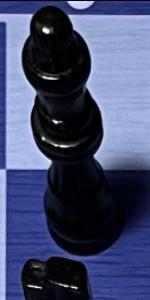
Label: Queen_Black